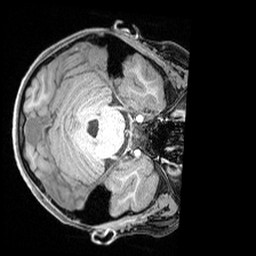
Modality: T1w
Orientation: axial
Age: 9
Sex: male
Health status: ill
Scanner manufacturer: siemens
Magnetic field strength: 3 T
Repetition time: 1.6 s
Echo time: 0.00179 s